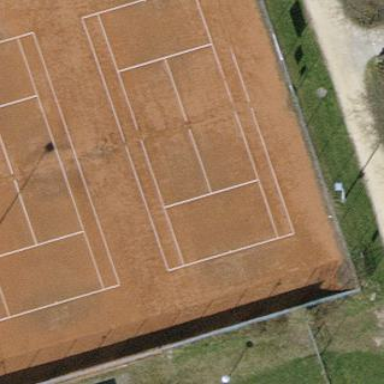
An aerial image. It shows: Sand tennis court on pitch for leisure land.